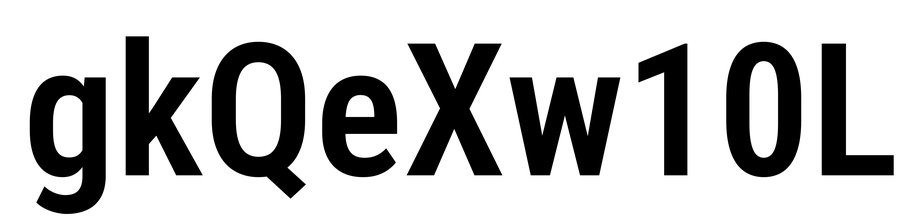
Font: Roboto_Condensed_SemiBold